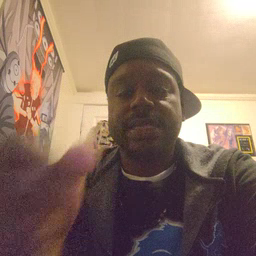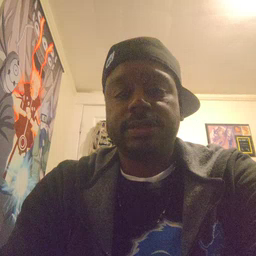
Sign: milk